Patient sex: M
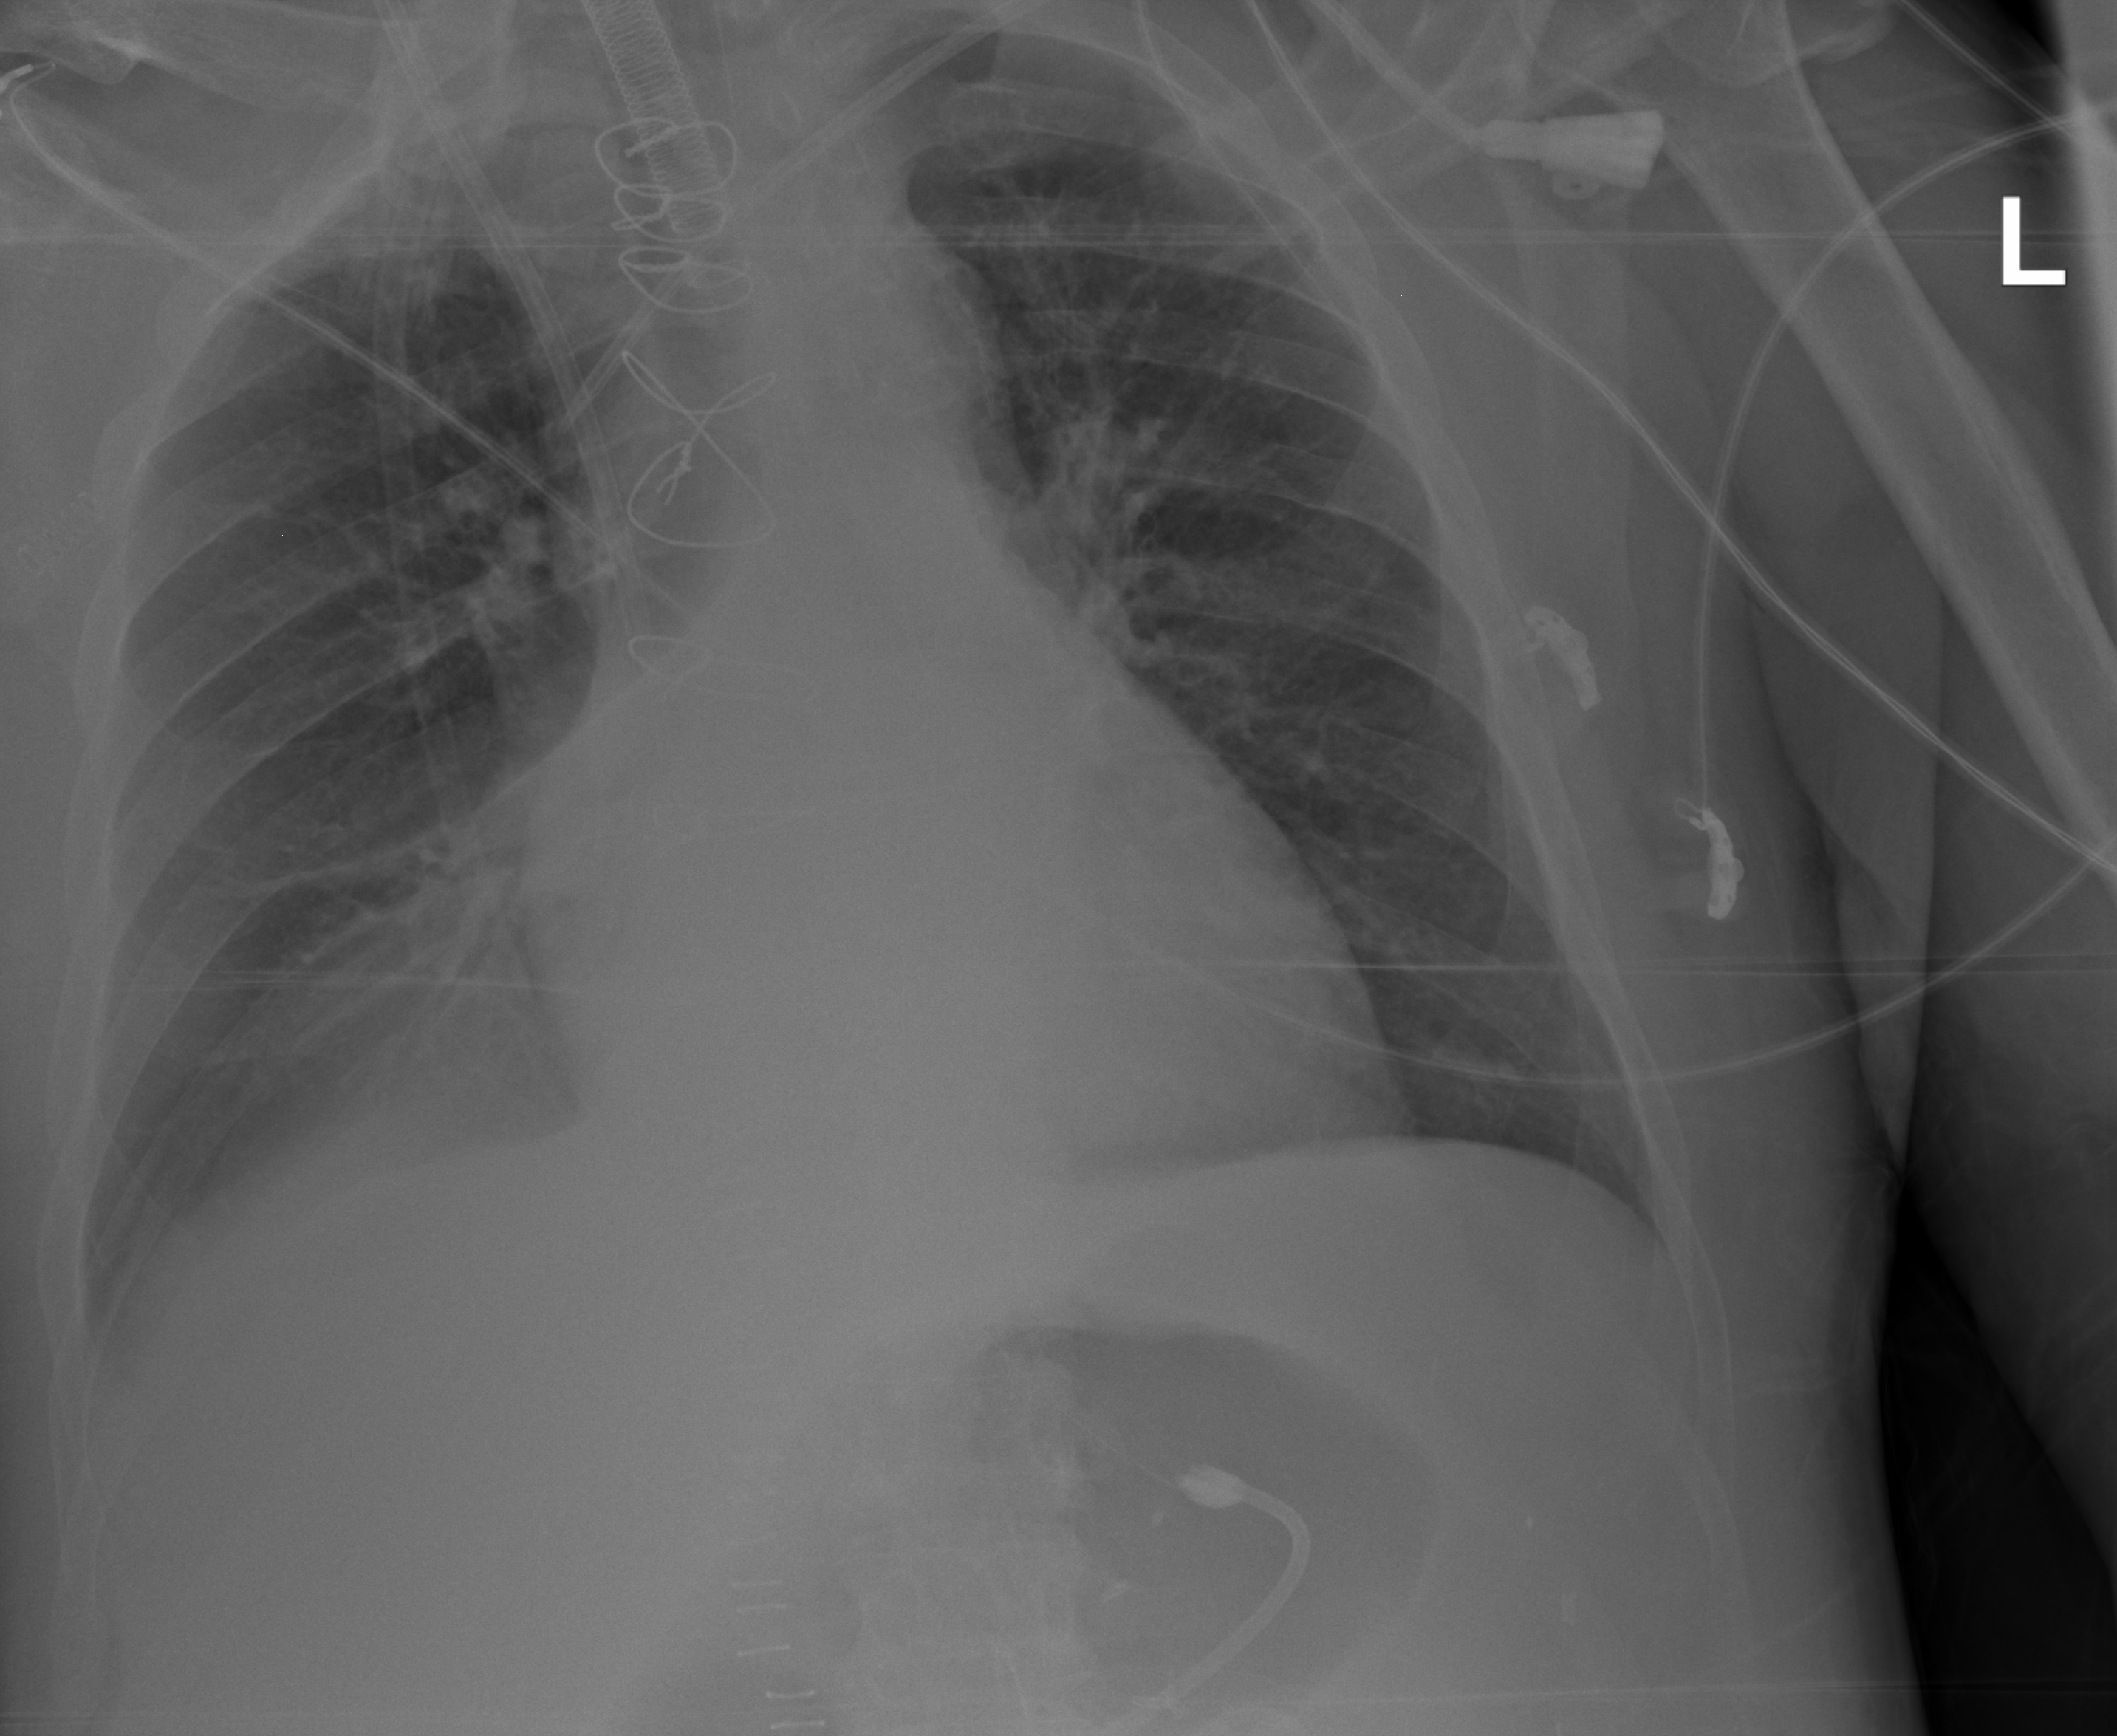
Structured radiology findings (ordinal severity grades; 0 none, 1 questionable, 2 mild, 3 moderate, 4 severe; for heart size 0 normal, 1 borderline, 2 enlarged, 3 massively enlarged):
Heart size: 0
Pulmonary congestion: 0
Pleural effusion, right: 2
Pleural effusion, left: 0
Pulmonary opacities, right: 0
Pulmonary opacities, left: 0
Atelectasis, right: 2
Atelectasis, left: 0